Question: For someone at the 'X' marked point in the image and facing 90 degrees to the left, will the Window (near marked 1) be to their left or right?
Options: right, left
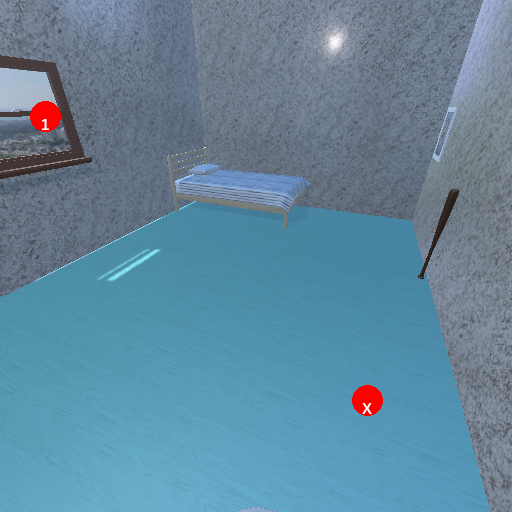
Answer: right